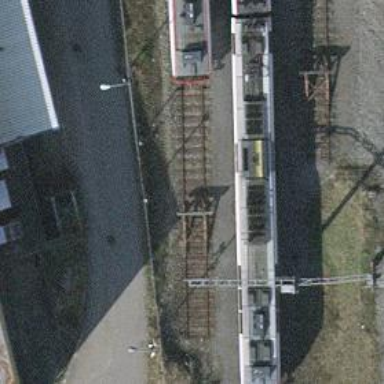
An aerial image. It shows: Railway buffer stop.